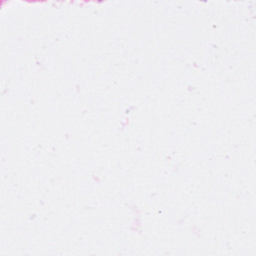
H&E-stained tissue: Breast